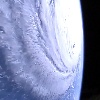
Label: cloud